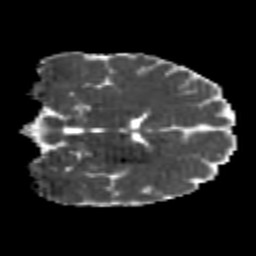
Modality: MD
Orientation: coronal
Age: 19
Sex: male
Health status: healthy
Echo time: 0.074 s